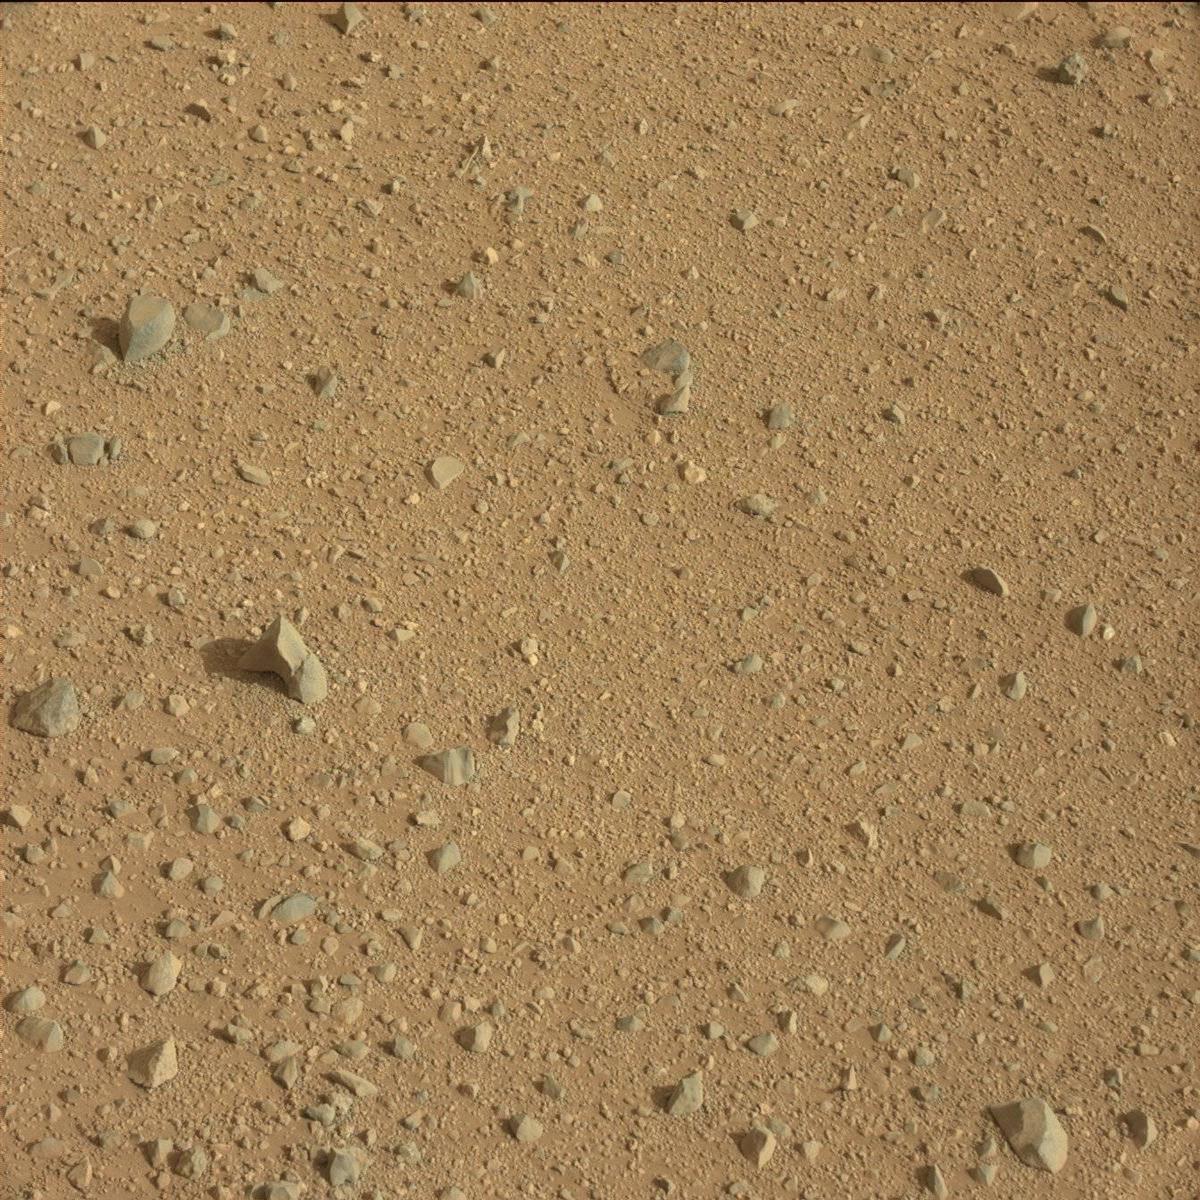
Terrain classes present: Bedrock, Rock, Sand / Soil